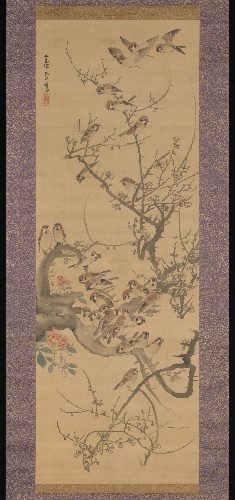
Title: 梅雀図|Sparrows in a Plum Tree
Artist: Nagasawa Rosetsu 長澤蘆雪
Artist bio: Japanese, 1754–1799
Date: second half of the 1790s
Object type: Hanging scroll
Classification: Paintings
Medium: Hanging scroll; ink and color on silk
Culture: Japan
Period: Edo period (1615–1868)
Dimensions: Image: 44 1/2 x 15 11/16 in. (113 x 39.8 cm)
Overall with mounting: 82 5/16 x 37 1/16 in. (209 x 94.1 cm)
Department: Asian Art
Credit line: Gift of Florence and Herbert Irving, 2015
Accession year: 2015
Repository: Metropolitan Museum of Art, New York, NY
Tags: Birds|Trees